Question: am trying to hide the scrollbar from the side while keeping the ability to scroll
StackBlitz Demo: <URL>

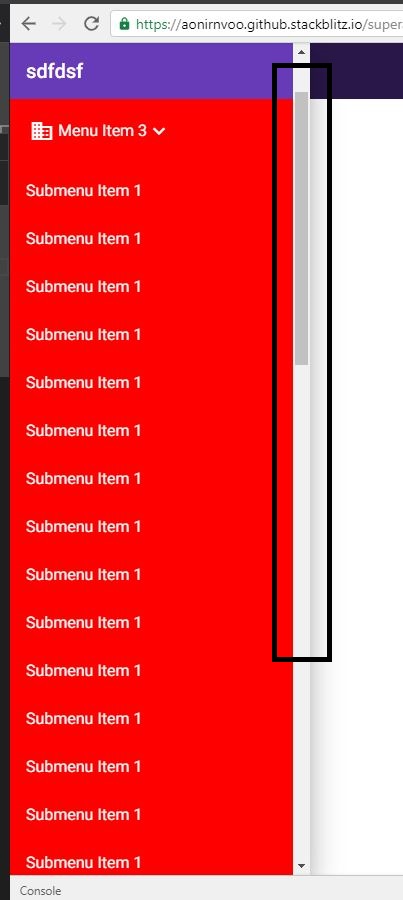
Answer: <URL> to do this kind of things, best way to open developer console and find inspected element then override css on this element in style.css if it is 3rd party library. For your situation, your scroll element is 'mat-drawer-inner-container' then to hide it use 'webkit-scrollbar' pseudo code.
put below code in style.css
'''
.mat-drawer-inner-container::-webkit-scrollbar {
display: none;
}
'''